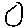
Label: circle